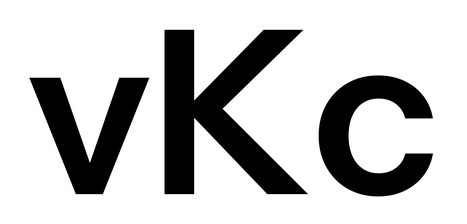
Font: InstrumentSans_SemiBold